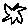
Label: star